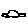
Label: car